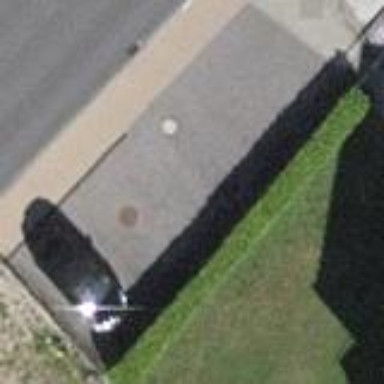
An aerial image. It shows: Street-side parking area.